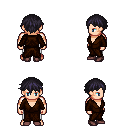
a pixel art fantasy rpg character, male body template, human, light skin, brown robe, white pants, raven short bangs hairstyle, maroon shoes, four views (front, back, left, right), 2x2 character sprite sheet, small pixel art, hard edges, no anti-aliasing